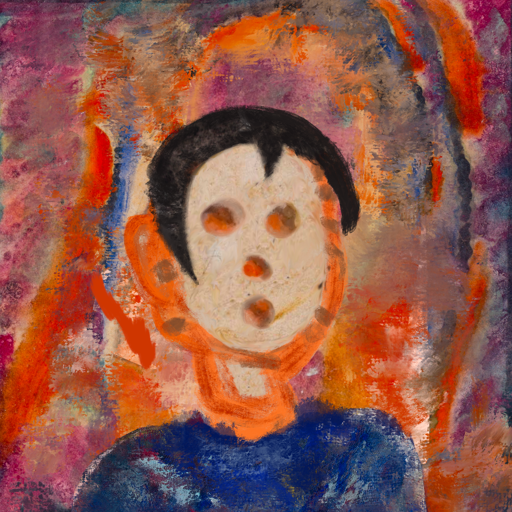
Background: Experience, Head And Neck Front: Rupkatha, Face Front: Rupkatha, Bust: Irani, Hair Front: Roy_Bahadur, Head Accessory: Blank, Second Necklace: Blank, Necklace: Blank, Baby: Blank